Field crop: maize
Growth stage: 1
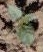
Species: datura